Aerial crown-view tile of a tropical tree (Barro Colorado Island, Panama), acquired 20241112:
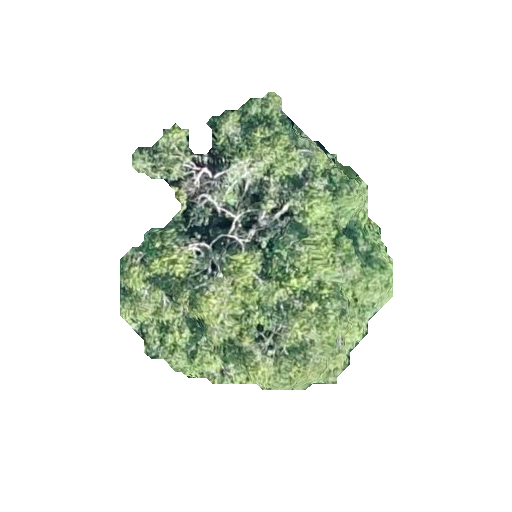
Species: Guatteria lucens
GBIF accepted scientific name: Guatteria lucens
Crown area: 87.504 m²